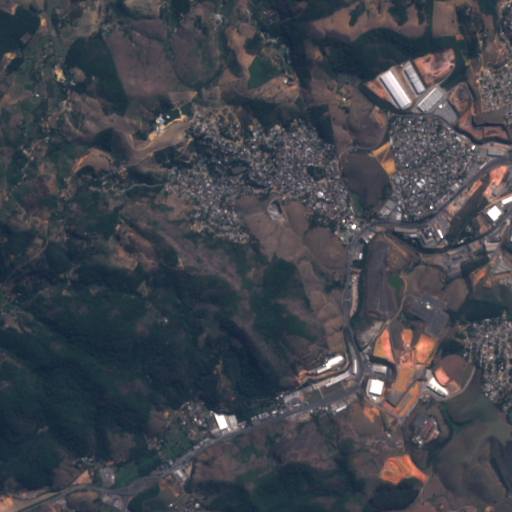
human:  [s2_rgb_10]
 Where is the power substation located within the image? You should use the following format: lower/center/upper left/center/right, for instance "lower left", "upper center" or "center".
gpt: The power substation is located in the lower right of the image.
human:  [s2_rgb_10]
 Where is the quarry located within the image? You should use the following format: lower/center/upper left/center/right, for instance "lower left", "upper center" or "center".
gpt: The quarry is located in the upper left of the image.
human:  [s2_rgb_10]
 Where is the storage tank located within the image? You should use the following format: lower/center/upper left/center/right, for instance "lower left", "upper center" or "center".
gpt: The storage tank is located in the lower right of the image.
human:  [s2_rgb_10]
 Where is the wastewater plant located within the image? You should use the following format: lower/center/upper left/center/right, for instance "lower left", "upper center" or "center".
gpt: The wastewater plant is located in the center right of the image.
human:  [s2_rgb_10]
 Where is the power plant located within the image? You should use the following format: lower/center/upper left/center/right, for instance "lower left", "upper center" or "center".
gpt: There is no power plant in the image.